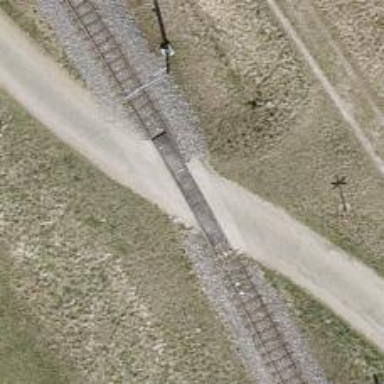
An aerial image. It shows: Level crossing along the railway.